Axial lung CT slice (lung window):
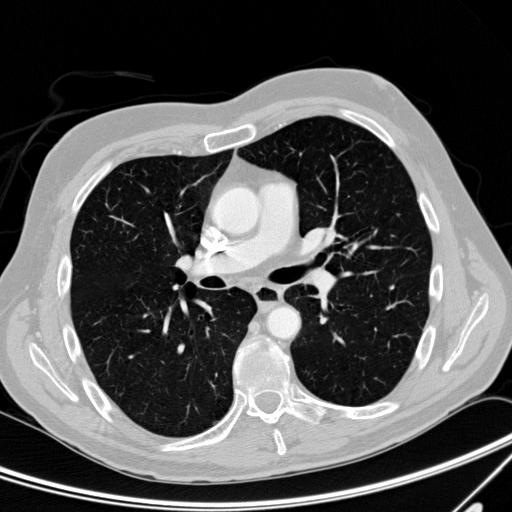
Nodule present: yes
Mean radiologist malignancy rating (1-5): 1.25